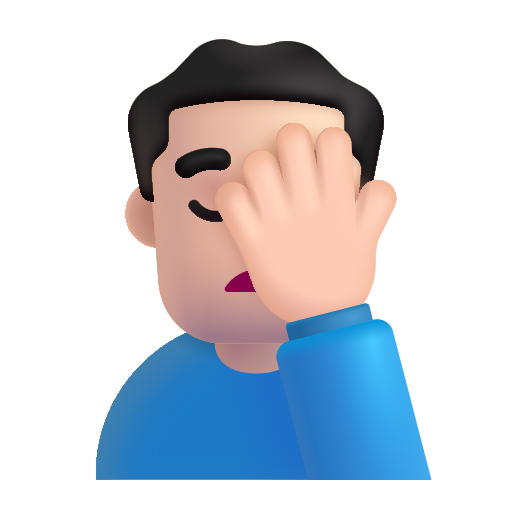
man facepalming color light